Chest X-ray:
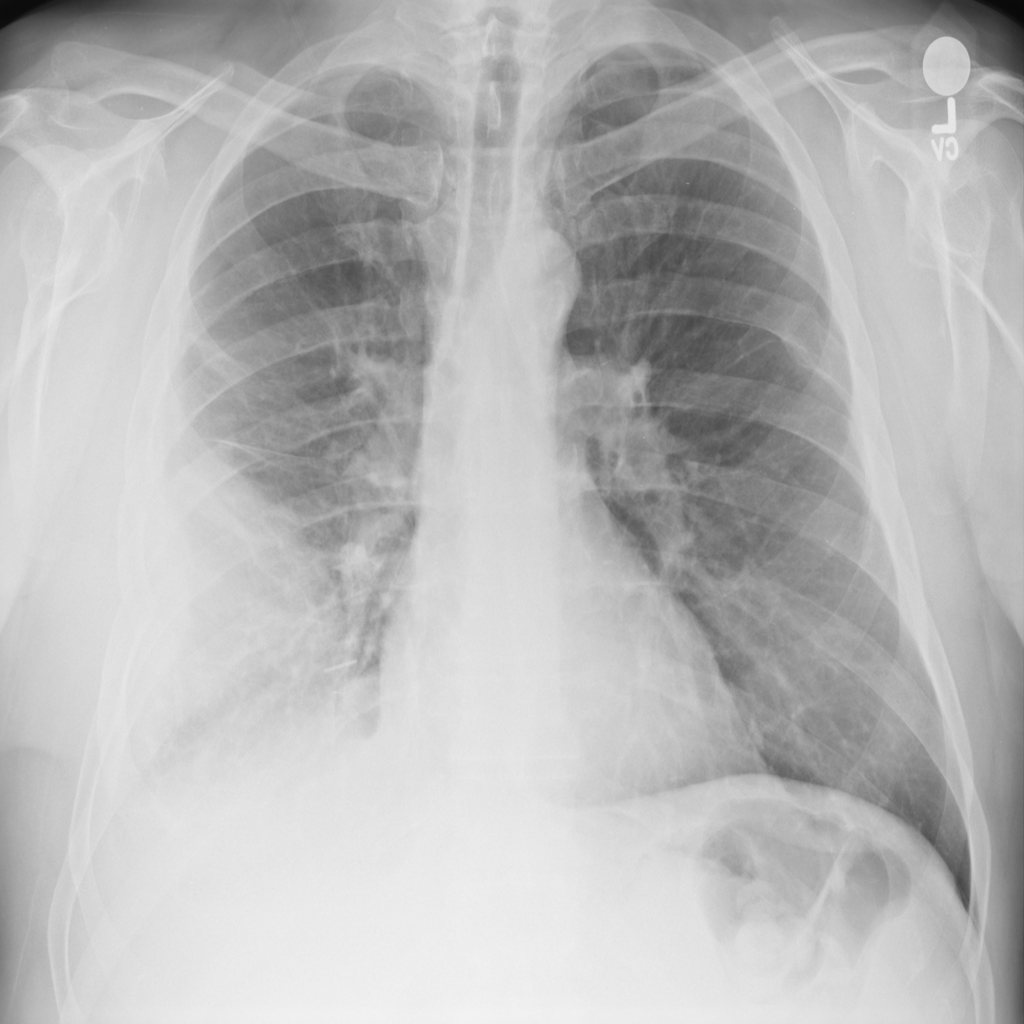
Findings: Fracture, Effusion
No abnormal finding: no